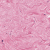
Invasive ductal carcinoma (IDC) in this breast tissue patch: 0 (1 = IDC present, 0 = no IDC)